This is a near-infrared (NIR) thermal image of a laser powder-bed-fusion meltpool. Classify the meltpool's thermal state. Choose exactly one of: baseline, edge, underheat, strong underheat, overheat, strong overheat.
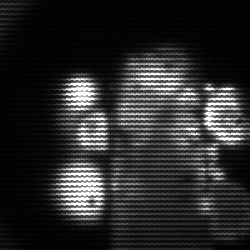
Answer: strong underheat